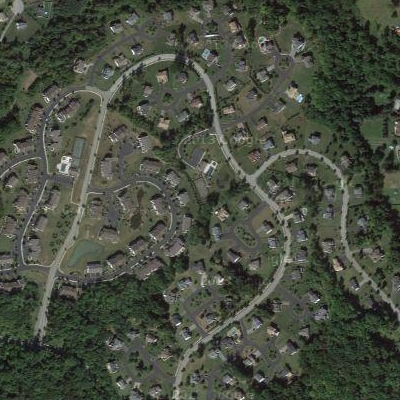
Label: fResident